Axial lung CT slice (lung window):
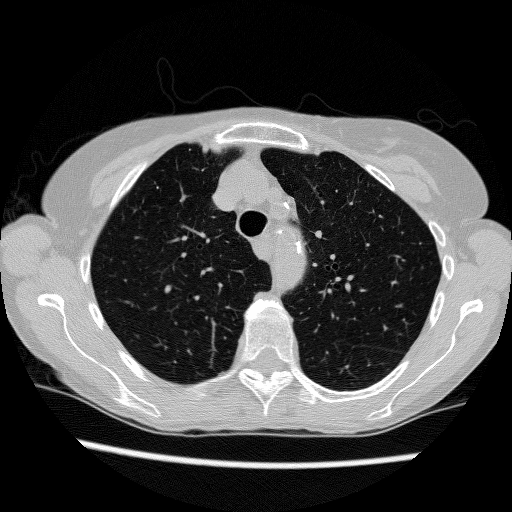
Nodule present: no